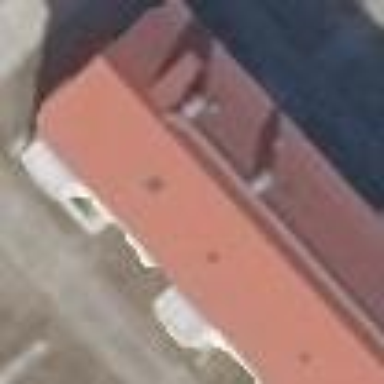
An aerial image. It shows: Building with gabled roof.